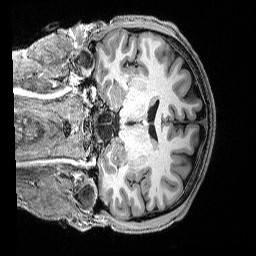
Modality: T1w
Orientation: coronal
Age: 29
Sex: male
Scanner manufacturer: siemens
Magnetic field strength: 3 T
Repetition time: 2.53 s
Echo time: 0.0033 s